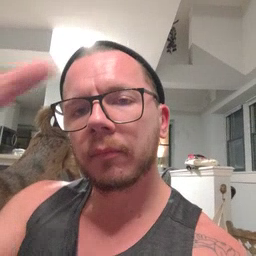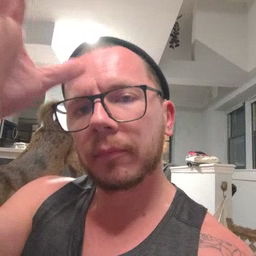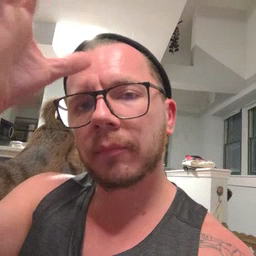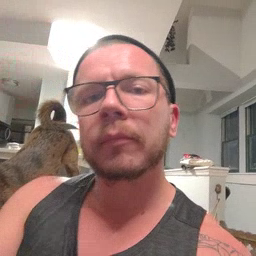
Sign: dad